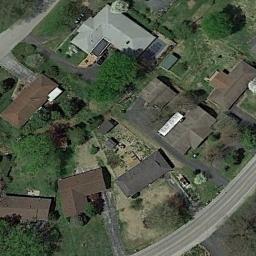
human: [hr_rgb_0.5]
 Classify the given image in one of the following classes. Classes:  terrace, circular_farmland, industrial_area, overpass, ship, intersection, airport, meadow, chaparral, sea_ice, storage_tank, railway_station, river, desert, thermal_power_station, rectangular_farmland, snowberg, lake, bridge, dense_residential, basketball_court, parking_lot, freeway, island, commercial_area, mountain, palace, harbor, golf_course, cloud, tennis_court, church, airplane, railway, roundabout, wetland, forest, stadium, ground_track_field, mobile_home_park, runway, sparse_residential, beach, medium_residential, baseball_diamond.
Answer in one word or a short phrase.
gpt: medium_residential